Question: I'm facing a little problem here.
I need to add text inside the canvas but under X axis of the graph.
In fact if someone would know how to extend the space of the canvas to add stuff under the graph and add text there, it would be perfect.

The image is actually a canvas saved with POST ajax by transmitting base64 representation of the canvas.
Actually the legend is now inside the canvas and is not HTML text anymore.
I need it to be inside the canvas of the graph, but under the graph.
Is it clear enough?
Thank you.
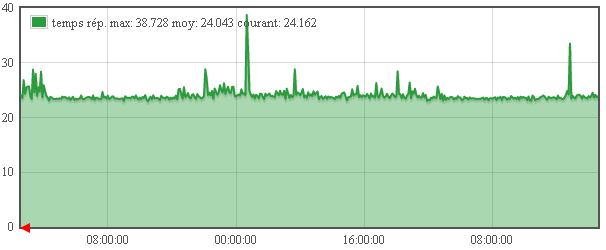
Answer: My solution is the following.
I created one canvas in the memory and added the legend inside by reading the information inside the HTML legend with a loop.
Then I created a third canvas that contains the drawing of the graph canvas, and the drawing of the legend canvas.
After that, I send the information through AJAX to the server and save it as PNG.
Here's the PNG result:

So people saying we cannot export a Flot graph are wrong.
Have a good day.